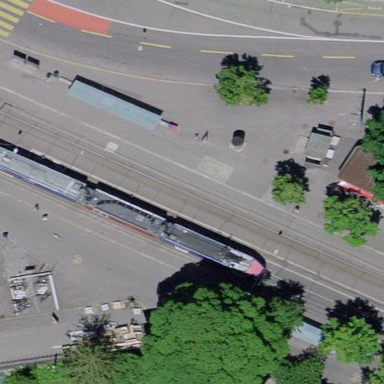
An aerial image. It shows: Platform with asphalt surface in public transport area. The platform includes shelter.